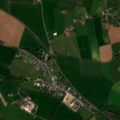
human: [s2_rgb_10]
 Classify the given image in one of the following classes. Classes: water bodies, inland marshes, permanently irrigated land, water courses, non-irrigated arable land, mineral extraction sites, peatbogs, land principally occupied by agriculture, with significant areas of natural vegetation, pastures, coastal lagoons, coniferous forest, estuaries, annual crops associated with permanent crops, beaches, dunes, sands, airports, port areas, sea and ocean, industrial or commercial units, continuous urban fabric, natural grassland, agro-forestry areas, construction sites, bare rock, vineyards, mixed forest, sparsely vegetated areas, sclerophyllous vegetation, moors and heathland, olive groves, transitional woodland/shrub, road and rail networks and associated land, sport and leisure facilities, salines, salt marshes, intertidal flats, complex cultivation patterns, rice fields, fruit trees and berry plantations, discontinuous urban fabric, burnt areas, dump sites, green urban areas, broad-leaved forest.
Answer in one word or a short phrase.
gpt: pastures